Aerial crown-view tile of a tropical tree (Barro Colorado Island, Panama), acquired 20241112:
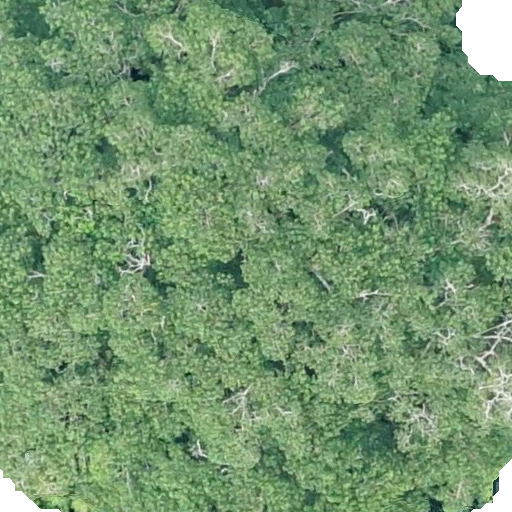
Species: Hura crepitans
GBIF accepted scientific name: Hura crepitans
Crown area: 575.399 m²